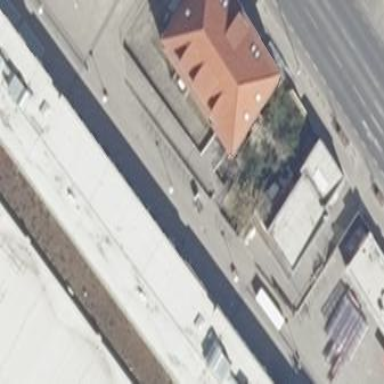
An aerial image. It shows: Commercial building with hipped roof made of roof tiles. The building has moccasin color scheme.